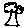
Label: tree